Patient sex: M
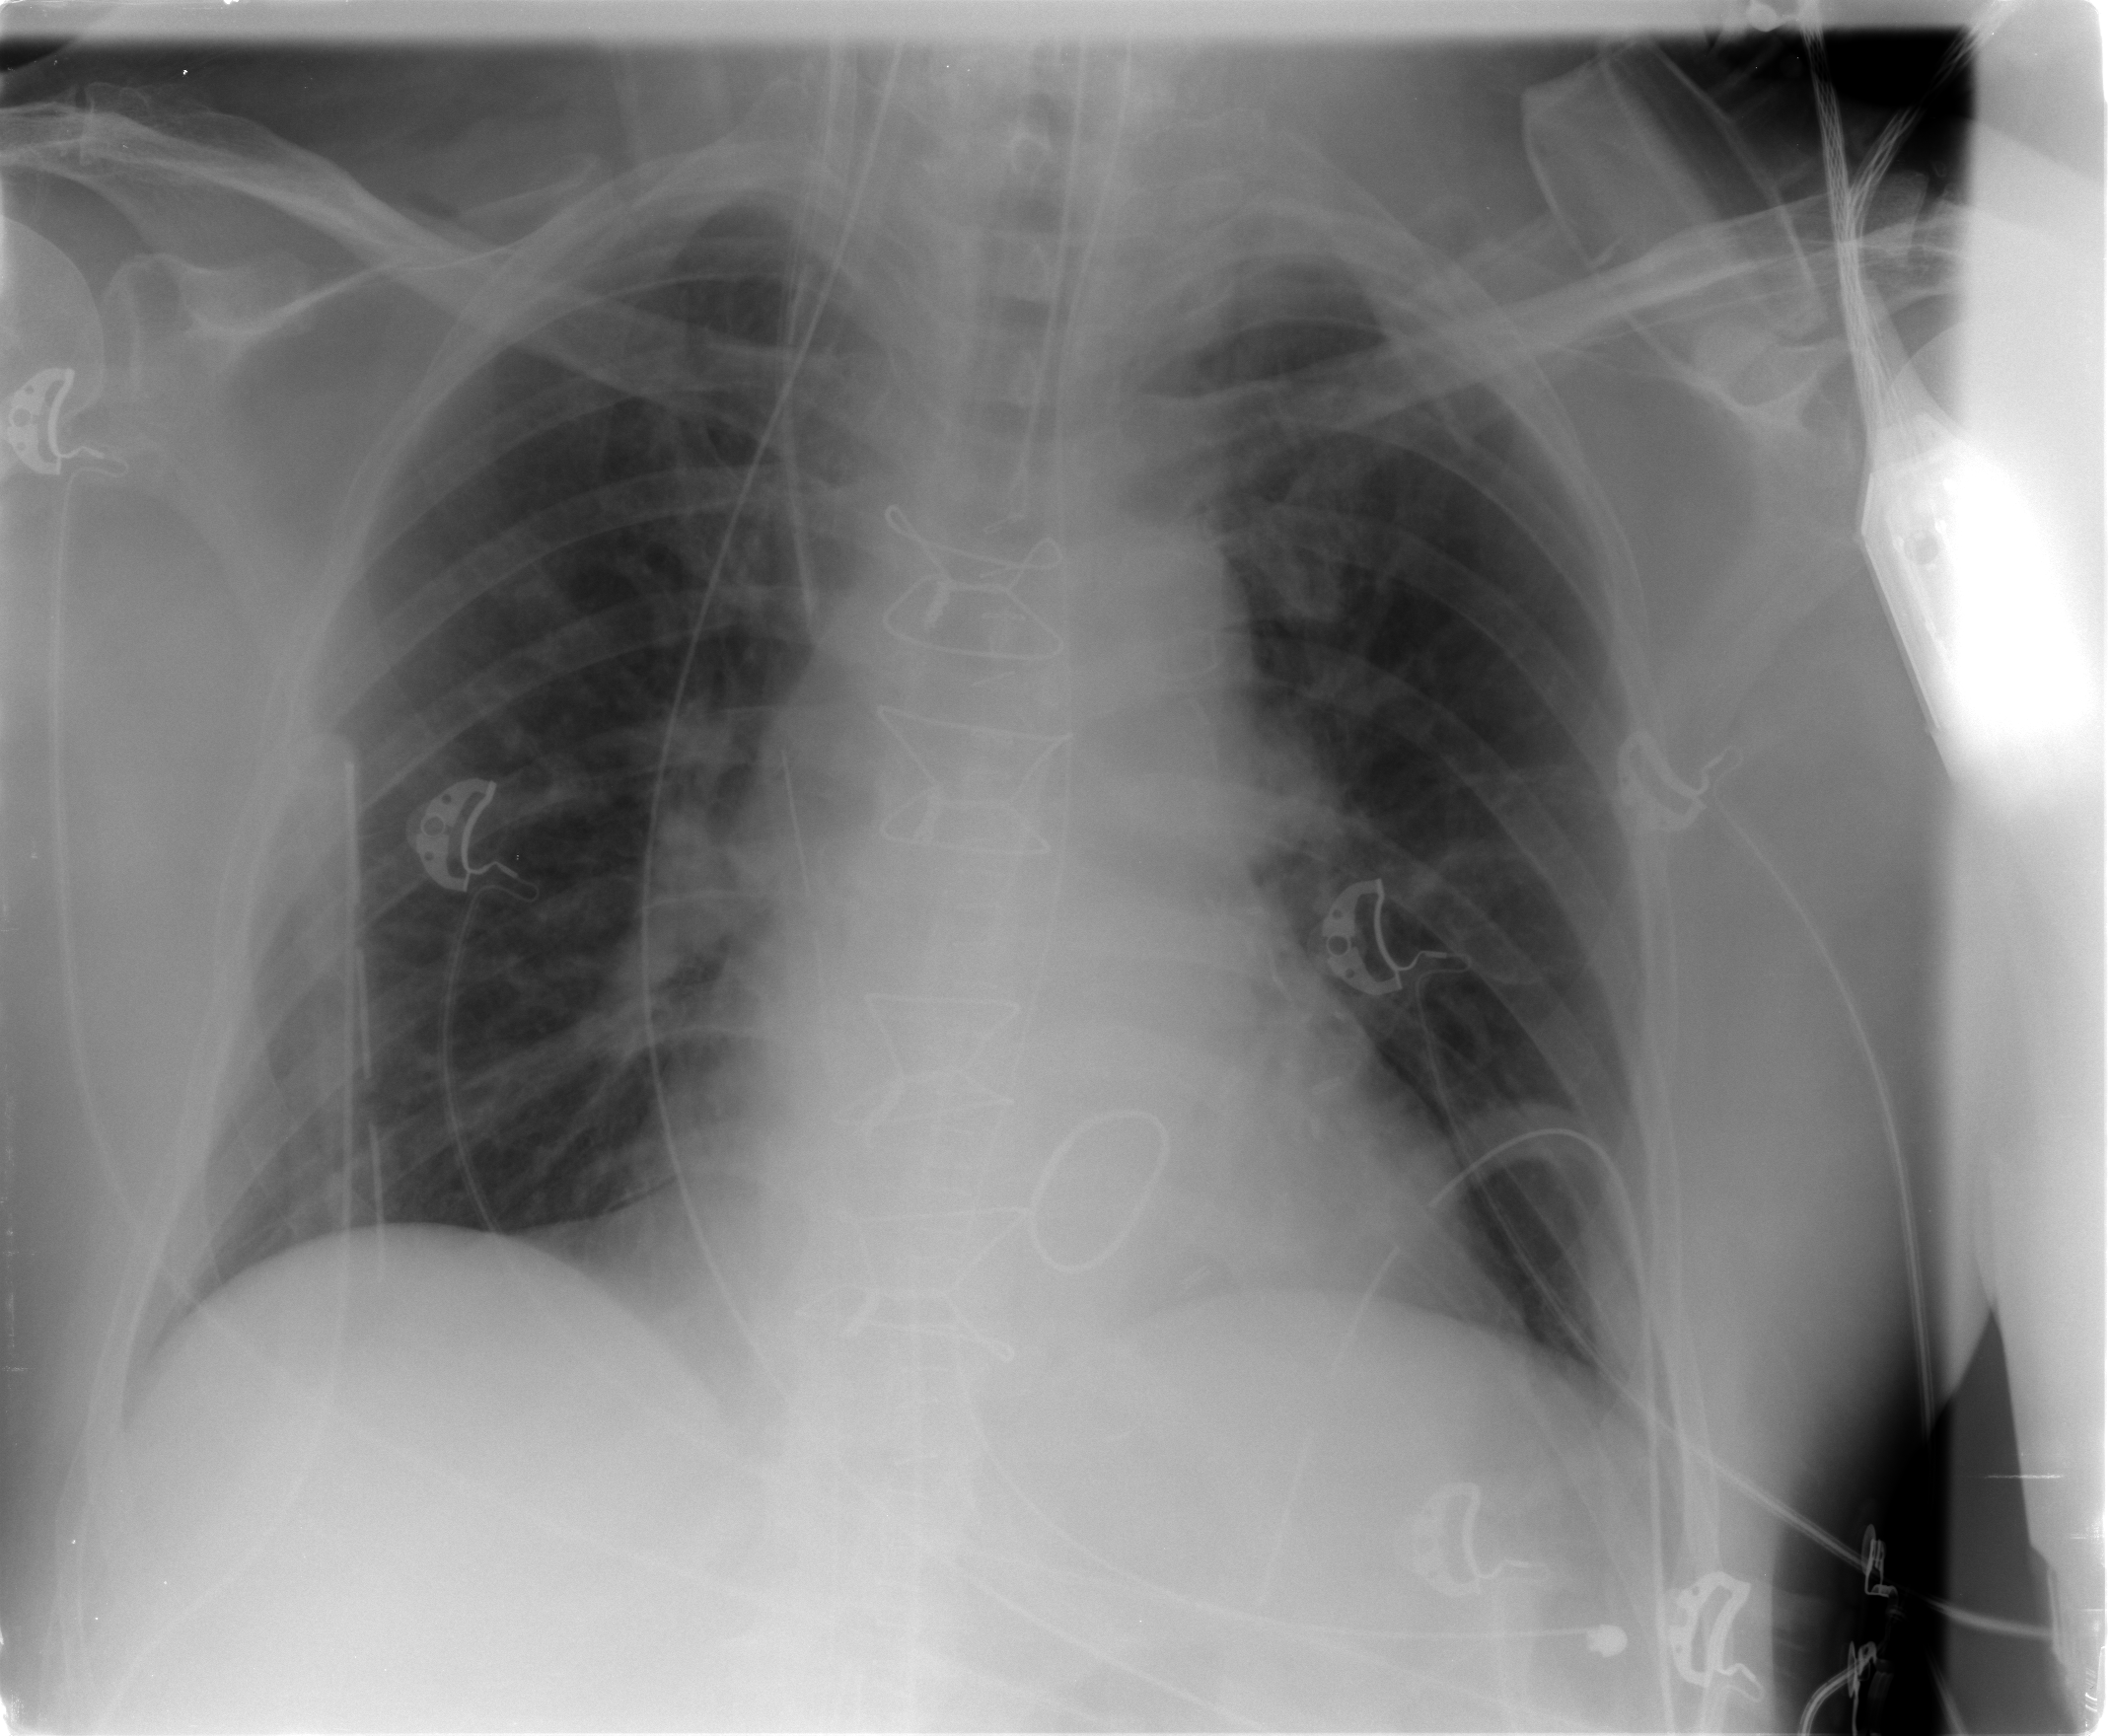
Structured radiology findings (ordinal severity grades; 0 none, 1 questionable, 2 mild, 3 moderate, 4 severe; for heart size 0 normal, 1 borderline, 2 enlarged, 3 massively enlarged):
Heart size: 2
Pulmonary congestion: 2
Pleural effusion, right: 0
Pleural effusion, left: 0
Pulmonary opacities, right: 1
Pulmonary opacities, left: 1
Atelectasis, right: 2
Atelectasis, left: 2